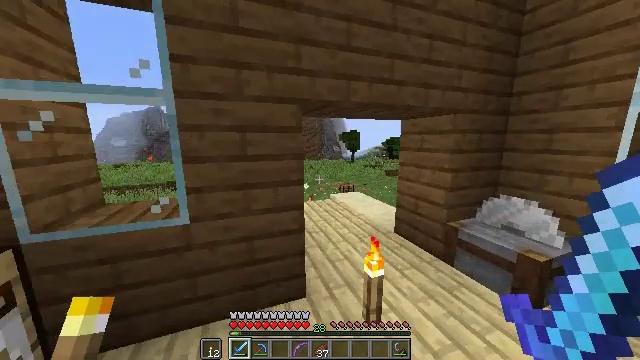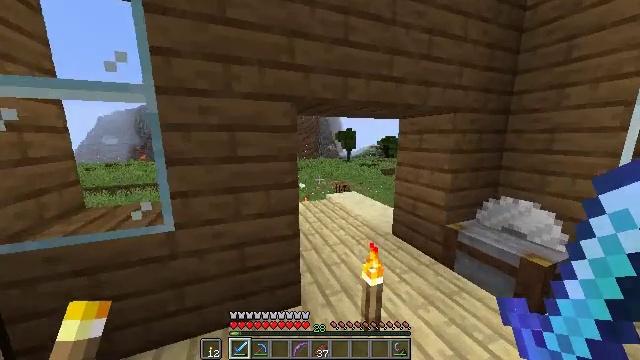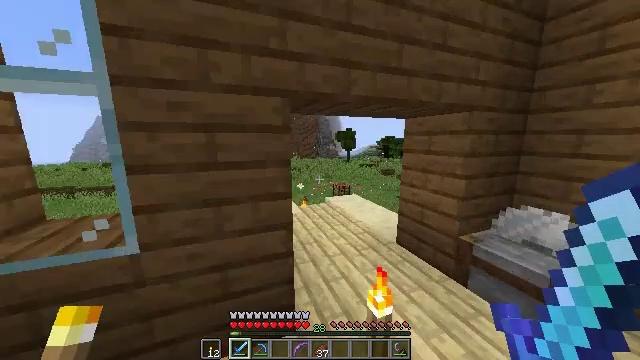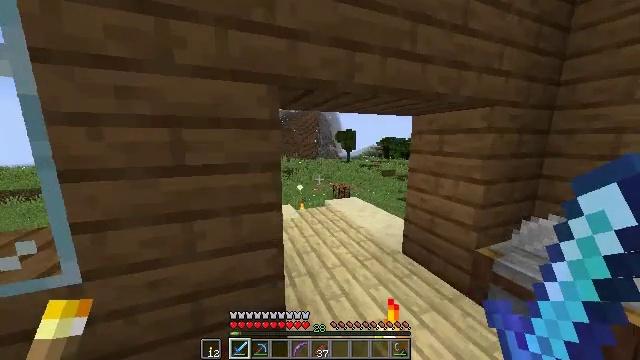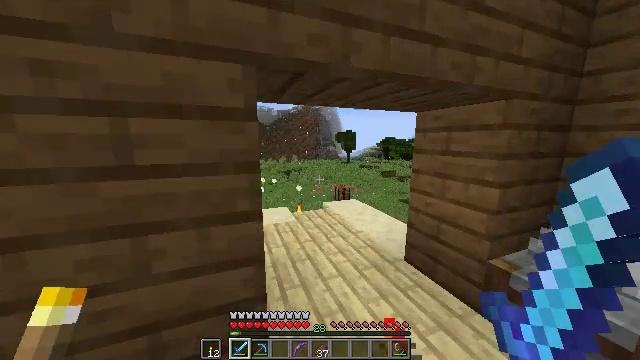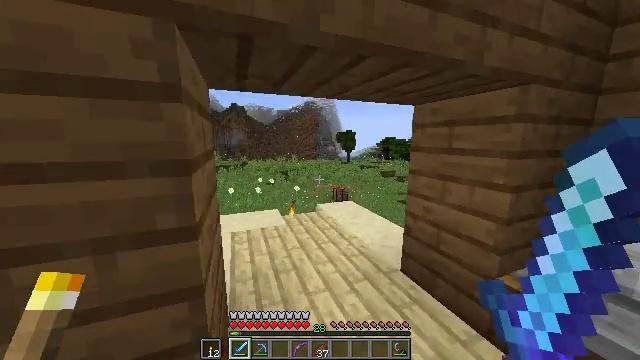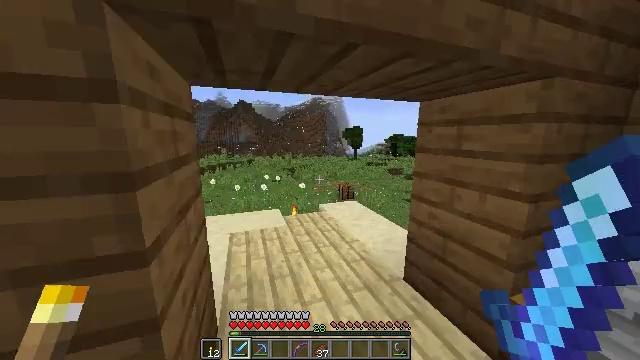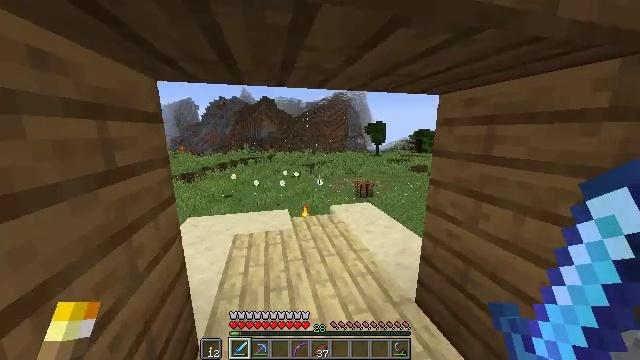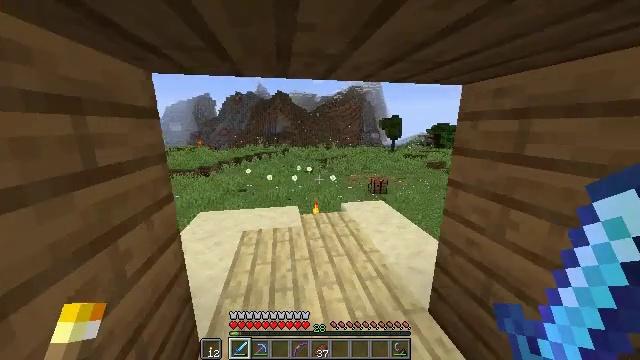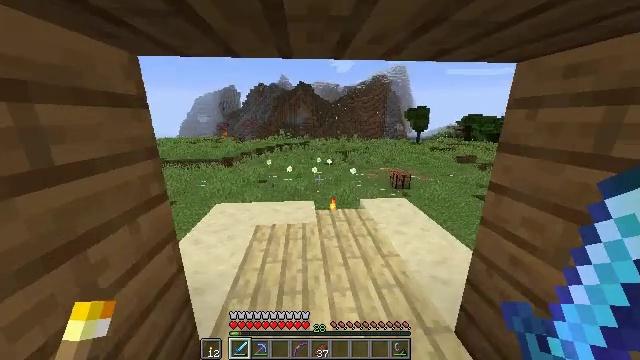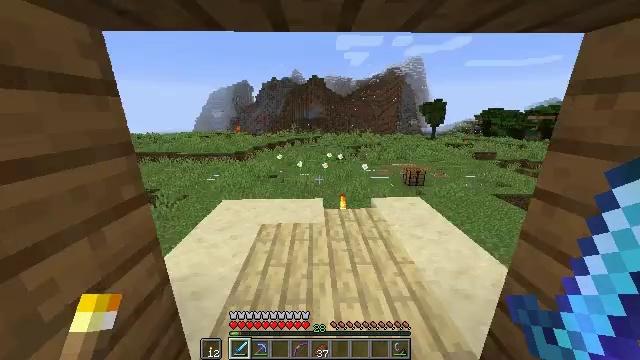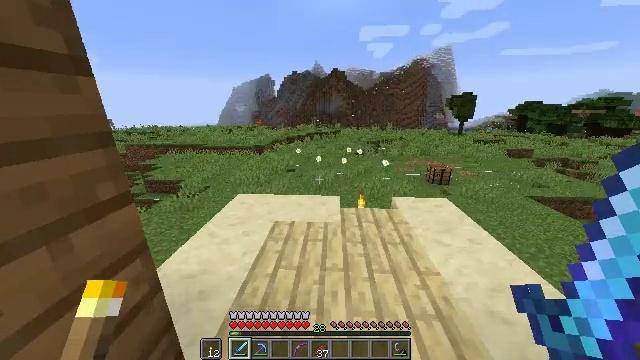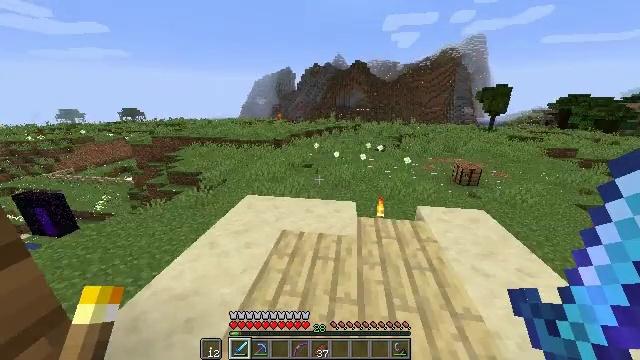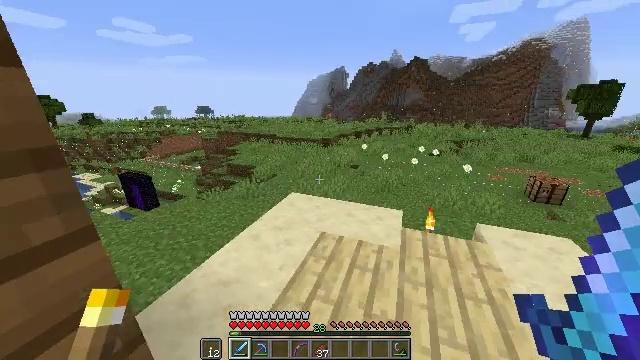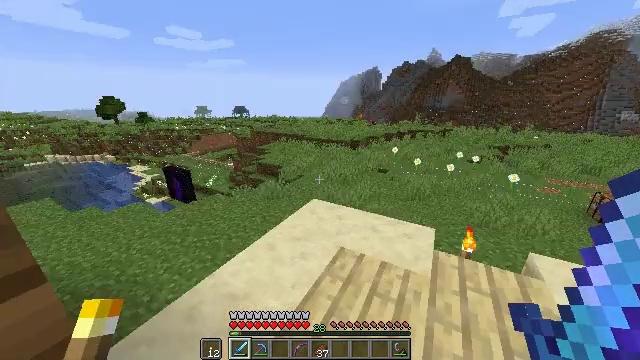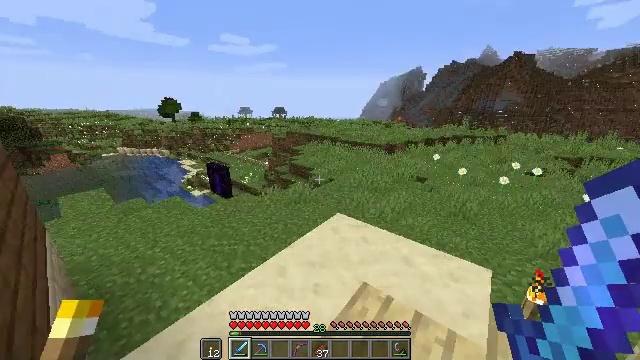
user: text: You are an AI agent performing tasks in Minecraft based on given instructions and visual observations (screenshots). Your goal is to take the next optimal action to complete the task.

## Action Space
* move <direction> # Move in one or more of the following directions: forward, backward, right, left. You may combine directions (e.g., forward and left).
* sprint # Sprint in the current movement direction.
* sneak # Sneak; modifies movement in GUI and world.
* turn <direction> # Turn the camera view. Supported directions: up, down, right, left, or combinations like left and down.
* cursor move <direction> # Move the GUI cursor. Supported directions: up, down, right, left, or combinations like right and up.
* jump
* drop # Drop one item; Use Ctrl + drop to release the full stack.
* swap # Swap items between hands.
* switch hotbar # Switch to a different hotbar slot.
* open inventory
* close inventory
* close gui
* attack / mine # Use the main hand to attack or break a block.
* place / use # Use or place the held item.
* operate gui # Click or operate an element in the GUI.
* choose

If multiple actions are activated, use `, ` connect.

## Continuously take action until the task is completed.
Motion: motion action
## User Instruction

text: Gather melon for food.
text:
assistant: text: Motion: move forward, sprint, turn right
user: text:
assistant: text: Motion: move forward, sprint
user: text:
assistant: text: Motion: move forward, sprint
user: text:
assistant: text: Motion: move forward and move right, sprint
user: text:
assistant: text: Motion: move forward and move right, sprint
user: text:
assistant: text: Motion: move forward and move right, sprint, turn left
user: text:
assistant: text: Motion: move forward and move right, sprint, turn left and down
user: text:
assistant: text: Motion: move forward, sprint, turn left and down
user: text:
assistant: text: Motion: move forward, sprint, turn left and down
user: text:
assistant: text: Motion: move forward, sprint, turn left and down
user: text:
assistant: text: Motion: move forward, sprint, turn left and down
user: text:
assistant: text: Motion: move forward, sprint, turn left and down
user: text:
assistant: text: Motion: move forward, sprint, turn left
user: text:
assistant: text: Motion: move forward, sprint, turn left
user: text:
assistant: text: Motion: move forward, sprint, turn left
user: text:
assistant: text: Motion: move forward, sprint, turn left
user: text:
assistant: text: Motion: move forward, sprint, turn left
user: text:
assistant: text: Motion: move forward, sprint, turn left
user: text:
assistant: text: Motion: move forward, sprint, turn left
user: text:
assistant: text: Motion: move forward, sprint, turn left
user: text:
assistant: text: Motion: move forward, sprint, turn left
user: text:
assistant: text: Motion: move forward, sprint, turn left
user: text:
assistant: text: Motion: move forward, sprint, turn left
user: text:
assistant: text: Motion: move forward, sprint, turn left
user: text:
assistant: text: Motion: move forward, sprint
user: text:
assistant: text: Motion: move forward, sprint
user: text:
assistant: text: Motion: move forward, sprint
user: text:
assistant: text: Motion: move forward, sprint
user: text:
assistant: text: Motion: move forward, sprint
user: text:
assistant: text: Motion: move forward, sprint, turn left